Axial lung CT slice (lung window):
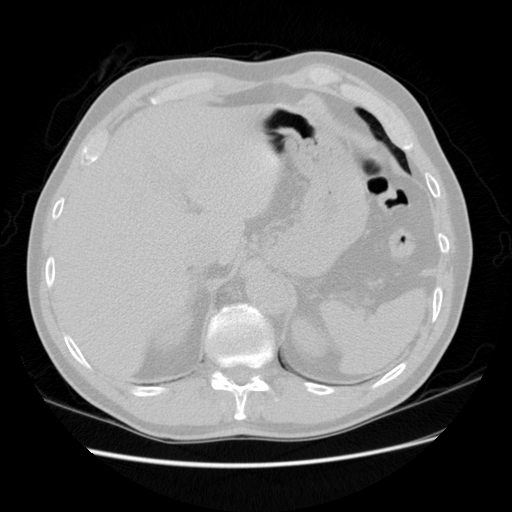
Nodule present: no